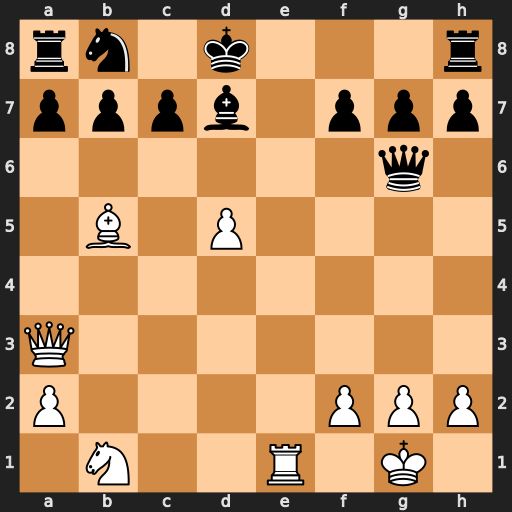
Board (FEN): rn1k3r/pppb1ppp/6q1/1B1P4/8/Q7/P4PPP/1N2R1K1
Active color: w
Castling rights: -
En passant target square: -
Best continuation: Qe7+ Kc8 Bxd7+ Nxd7 Qe8+ Rxe8 Rxe8#